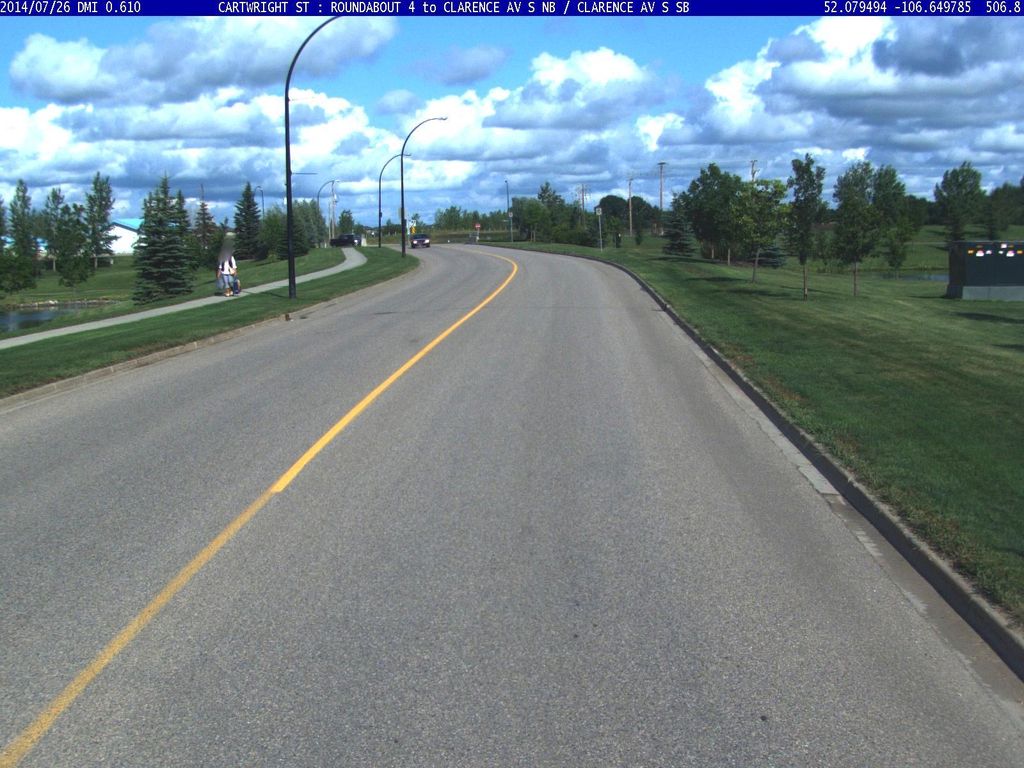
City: saskatoon